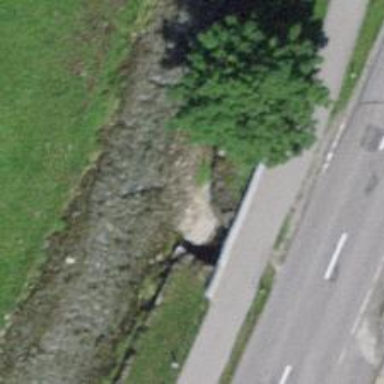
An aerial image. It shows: Culvert tunnel.